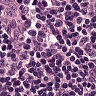
Metastatic tissue present: no